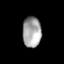
Tissue: lung
Cell type: T cells
Senescence score: 0.2377
Nuclear area (px): 554
Mean DAPI intensity: 164.886